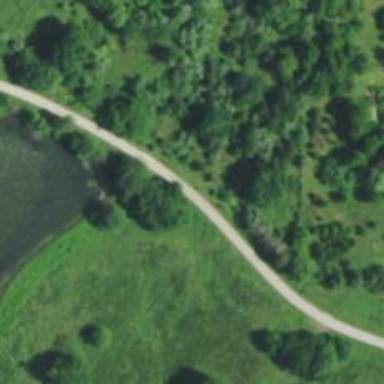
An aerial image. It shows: Driveway leading to service road.